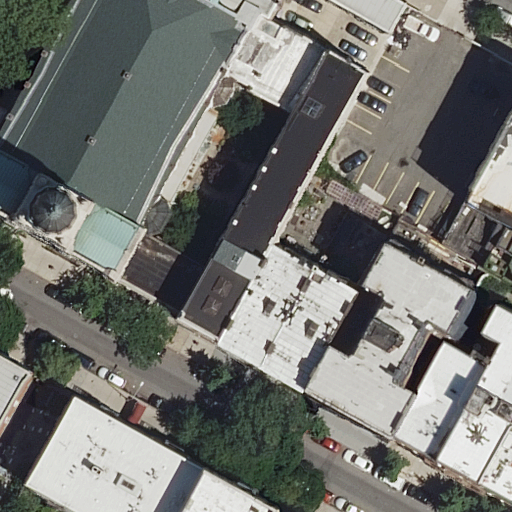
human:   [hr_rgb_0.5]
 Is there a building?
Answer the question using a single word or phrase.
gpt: yes

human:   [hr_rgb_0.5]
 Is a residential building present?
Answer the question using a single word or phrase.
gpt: yes

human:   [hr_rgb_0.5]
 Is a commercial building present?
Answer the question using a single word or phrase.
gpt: no

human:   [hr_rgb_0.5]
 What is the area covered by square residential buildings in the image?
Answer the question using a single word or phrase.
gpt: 0m2

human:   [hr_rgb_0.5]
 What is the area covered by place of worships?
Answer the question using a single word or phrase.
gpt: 71m2

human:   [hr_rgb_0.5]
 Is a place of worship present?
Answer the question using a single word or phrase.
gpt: yes

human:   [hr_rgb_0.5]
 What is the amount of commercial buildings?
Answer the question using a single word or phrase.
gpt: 0

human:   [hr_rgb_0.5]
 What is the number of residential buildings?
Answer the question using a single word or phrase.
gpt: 14

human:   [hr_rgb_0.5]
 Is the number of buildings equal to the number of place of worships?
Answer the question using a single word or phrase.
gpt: no

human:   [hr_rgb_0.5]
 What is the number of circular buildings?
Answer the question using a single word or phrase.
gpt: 0

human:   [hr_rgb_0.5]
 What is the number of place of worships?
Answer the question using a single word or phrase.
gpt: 1

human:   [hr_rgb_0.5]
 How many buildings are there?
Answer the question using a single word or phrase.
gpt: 15

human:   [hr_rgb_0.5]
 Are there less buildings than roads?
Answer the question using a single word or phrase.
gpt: no

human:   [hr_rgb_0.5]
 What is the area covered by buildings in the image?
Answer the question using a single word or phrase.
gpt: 4739m2

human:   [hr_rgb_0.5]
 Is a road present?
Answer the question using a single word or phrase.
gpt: yes

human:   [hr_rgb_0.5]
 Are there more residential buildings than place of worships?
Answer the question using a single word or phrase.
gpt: yes

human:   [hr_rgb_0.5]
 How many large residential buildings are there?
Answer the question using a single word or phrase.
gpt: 4

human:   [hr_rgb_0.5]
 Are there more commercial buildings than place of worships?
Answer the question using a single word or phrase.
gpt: no

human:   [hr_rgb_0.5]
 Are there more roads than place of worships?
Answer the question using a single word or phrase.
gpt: no

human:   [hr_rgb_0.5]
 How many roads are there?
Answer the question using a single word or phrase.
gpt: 1

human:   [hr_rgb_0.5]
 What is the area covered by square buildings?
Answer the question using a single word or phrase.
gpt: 0m2

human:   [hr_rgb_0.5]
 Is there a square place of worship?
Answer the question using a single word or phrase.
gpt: no

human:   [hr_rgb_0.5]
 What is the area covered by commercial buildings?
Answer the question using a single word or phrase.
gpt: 0m2

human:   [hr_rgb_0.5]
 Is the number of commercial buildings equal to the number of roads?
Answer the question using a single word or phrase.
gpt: no

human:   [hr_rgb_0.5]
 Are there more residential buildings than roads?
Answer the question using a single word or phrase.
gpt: yes

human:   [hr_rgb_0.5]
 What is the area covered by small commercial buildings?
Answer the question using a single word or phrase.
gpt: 0m2

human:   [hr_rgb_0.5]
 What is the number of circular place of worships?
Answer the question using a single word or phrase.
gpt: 0

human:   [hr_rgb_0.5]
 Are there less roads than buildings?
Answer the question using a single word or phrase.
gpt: yes

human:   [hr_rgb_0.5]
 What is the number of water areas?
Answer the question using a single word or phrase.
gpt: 0

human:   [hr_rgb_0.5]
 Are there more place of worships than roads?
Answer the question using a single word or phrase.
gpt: no

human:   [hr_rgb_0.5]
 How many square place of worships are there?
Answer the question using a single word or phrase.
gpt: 0

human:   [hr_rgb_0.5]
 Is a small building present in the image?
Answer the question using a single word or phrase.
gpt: yes

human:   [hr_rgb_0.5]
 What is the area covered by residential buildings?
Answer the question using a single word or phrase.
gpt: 4667m2

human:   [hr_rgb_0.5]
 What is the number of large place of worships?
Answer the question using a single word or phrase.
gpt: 0

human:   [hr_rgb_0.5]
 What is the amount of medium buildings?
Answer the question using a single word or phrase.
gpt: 7

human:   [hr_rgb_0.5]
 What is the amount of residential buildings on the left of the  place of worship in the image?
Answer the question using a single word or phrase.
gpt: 0

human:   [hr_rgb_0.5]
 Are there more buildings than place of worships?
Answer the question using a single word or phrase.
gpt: yes

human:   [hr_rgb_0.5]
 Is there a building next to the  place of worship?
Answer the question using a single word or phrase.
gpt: yes

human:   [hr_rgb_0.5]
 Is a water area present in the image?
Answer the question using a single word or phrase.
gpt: no

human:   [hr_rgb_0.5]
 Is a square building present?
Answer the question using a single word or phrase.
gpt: no

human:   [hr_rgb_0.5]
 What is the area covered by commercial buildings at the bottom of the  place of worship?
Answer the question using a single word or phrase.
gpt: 0m2

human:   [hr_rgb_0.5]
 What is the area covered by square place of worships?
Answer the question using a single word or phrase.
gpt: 0m2

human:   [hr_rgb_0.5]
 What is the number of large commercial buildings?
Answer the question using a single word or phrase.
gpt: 0

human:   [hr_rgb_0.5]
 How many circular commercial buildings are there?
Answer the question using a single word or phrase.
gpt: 0

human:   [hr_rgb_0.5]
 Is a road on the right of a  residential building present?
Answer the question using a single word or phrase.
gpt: yes

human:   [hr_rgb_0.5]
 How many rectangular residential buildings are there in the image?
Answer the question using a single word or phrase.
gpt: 10

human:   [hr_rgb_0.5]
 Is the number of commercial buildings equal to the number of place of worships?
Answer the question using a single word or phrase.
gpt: no

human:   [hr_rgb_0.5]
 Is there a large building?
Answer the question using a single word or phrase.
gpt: yes

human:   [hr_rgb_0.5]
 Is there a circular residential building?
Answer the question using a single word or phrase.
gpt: no

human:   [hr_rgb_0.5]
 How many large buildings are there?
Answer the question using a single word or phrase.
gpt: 4

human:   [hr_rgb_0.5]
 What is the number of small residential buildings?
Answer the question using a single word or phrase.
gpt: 3

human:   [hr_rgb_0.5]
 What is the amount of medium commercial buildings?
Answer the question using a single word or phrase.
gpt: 0

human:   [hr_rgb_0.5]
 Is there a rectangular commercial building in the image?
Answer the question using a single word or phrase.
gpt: no

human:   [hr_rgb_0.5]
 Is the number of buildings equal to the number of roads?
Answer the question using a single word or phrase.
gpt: no

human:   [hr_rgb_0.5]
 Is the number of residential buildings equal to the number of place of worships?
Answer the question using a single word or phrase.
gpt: no

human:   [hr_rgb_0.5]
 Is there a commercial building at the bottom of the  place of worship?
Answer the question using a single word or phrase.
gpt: no

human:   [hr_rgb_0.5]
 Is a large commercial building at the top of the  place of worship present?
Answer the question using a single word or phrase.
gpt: no

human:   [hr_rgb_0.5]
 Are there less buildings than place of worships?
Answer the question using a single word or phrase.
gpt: no

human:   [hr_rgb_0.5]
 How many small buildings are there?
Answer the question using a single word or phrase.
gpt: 4

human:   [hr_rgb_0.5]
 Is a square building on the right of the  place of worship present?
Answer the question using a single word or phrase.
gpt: no

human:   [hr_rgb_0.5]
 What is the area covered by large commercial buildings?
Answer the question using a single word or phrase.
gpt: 0m2

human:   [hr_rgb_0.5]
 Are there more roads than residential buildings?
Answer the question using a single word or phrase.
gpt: no

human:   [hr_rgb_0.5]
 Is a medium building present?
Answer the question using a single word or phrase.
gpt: yes

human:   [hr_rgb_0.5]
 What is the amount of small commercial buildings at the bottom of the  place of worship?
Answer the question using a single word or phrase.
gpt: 0